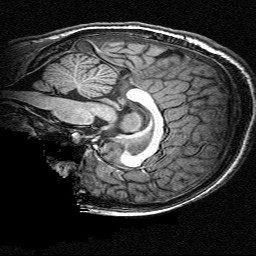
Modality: T1w
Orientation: sagittal
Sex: female